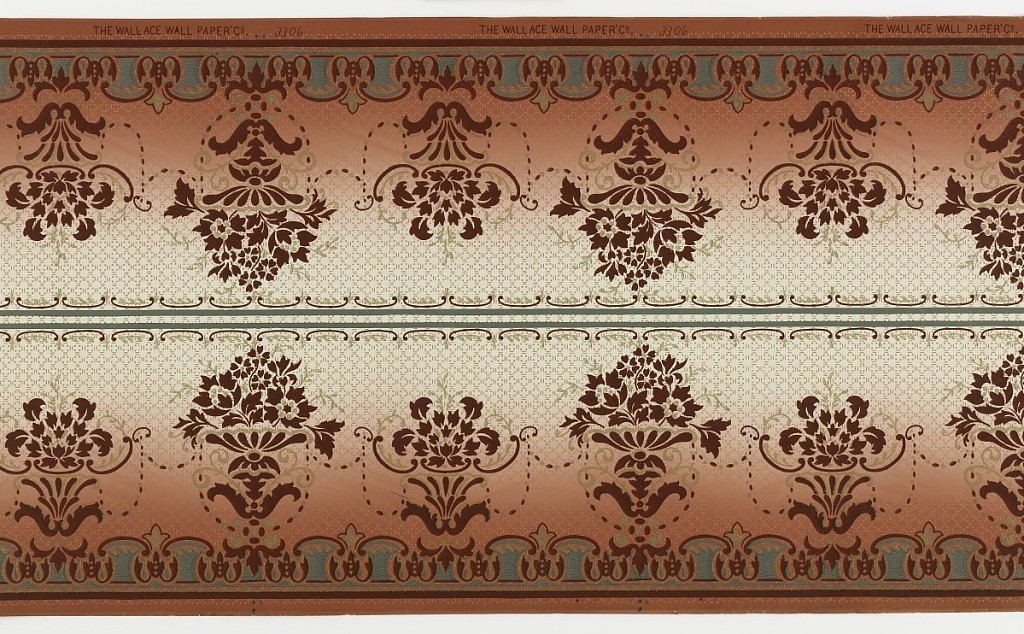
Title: Frieze
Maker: Wallace Wall-Paper Co., Cortland, New York
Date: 1905–1915
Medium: Machine-printed paper
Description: Motifs having the appearance of floral bouquet in urns, altrnating large and small. A band of green along bottom edge. Printed in burgundy, tan and green on background that shades from tan to deep red. Printed two across.